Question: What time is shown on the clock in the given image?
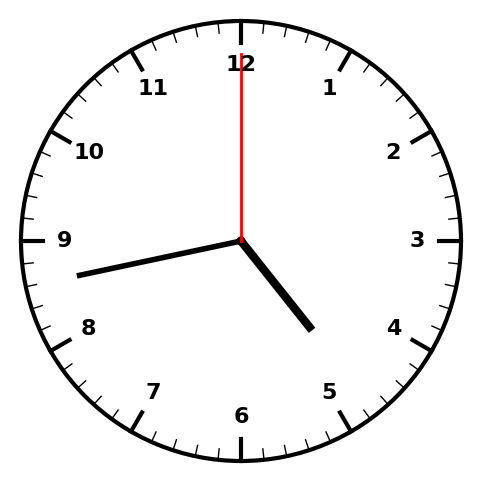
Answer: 04:43:00